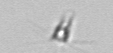
Label: Calciopappus